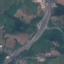
Label: Highway